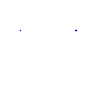
Particle: proton